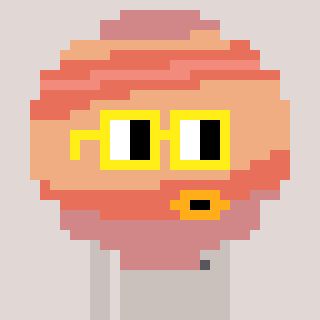
a pixel art character with square yellow glasses, a jupiter-shaped head and a foggrey-colored body on a warm background